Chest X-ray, PA view. Patient: 49 years old, sex F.
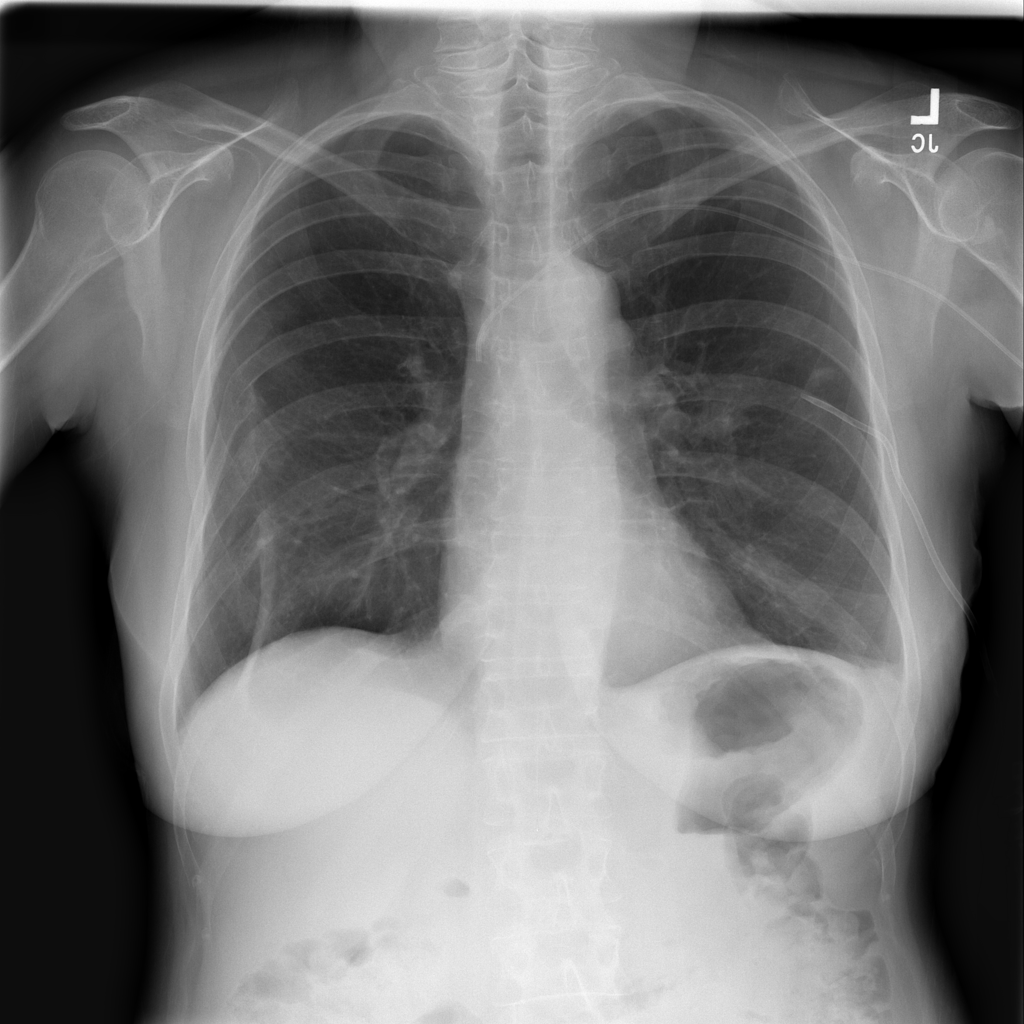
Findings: Atelectasis